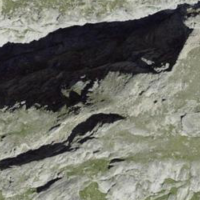
EUNIS habitat code: 48
Species observed at this site:
Corvus corax